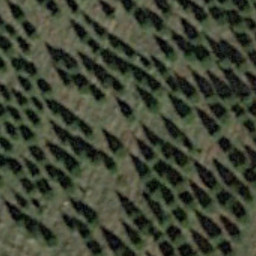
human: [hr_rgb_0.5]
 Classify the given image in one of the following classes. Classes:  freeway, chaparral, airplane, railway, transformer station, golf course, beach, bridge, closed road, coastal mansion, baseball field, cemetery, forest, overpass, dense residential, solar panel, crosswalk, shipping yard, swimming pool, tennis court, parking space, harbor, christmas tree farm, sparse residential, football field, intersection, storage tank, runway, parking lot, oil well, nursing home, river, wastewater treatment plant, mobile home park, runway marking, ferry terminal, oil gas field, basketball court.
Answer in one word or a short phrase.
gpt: christmas tree farm